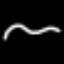
Label: squiggle